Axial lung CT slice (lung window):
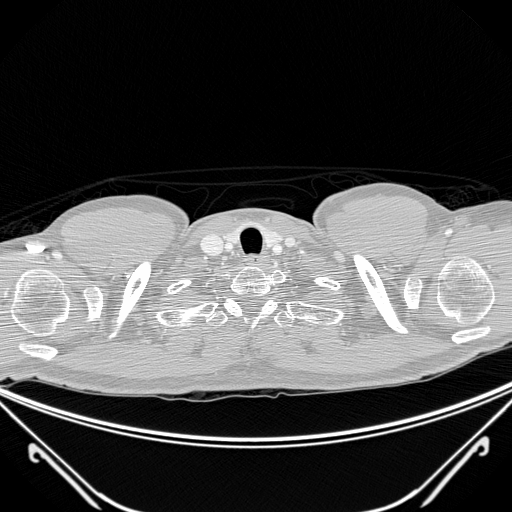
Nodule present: no